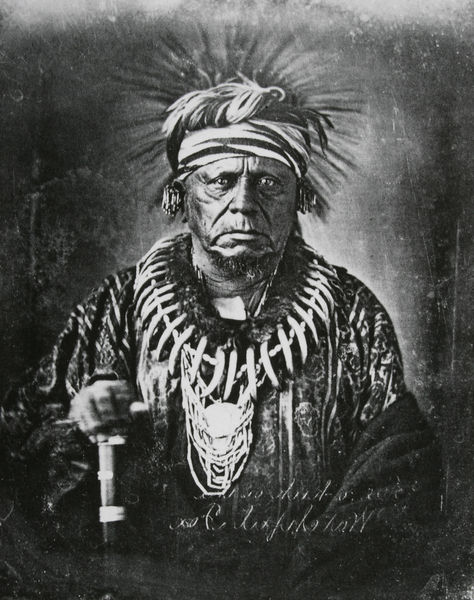
Titel: Keokuk, or the Watchful Fox
Künstler: Thomas Easterly
Standort: Washington, D.C.
Institution: National Anthropological Archives (Nat. Mus. of Natural History, Smithsonian Inst.)
Schlagwörter: dunkel, feder, hand, kopf, mann, umhang, weiß, sitzen, braun, grau, hut, mund, nase, ohrring, schmuck, schwarz, stirn, blick, tuch, alt, augen, band, falten, federn, haarschmuck, stirnband, portrait, porträt, gewand, mantel, ohrringe, frontal, krone, ohren, traurig, stock, kopfbedeckung, schrift, stab, kette, amerika, wild, könig, falte, ernst, inschrift, faltig, halskette, foto, fotografie, knochen, strahlen, schwarzweiss, schwert, text, ketten, photo, tracht, zähne, amulett, fotographie, kopfschmuck, turban, handschrift, fot, zepter, würdevoll, photografie, häuptling, indianer, ureinwohner, medaillion, indio, nordamerika, eingeborener, native, festkleidung, wilder, zahnkette, wickeltuch, medizinmann, kopschmuck, haifischzähne, krallenkette, schwatzweiß, sudsee, munst